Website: slack
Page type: billing-address
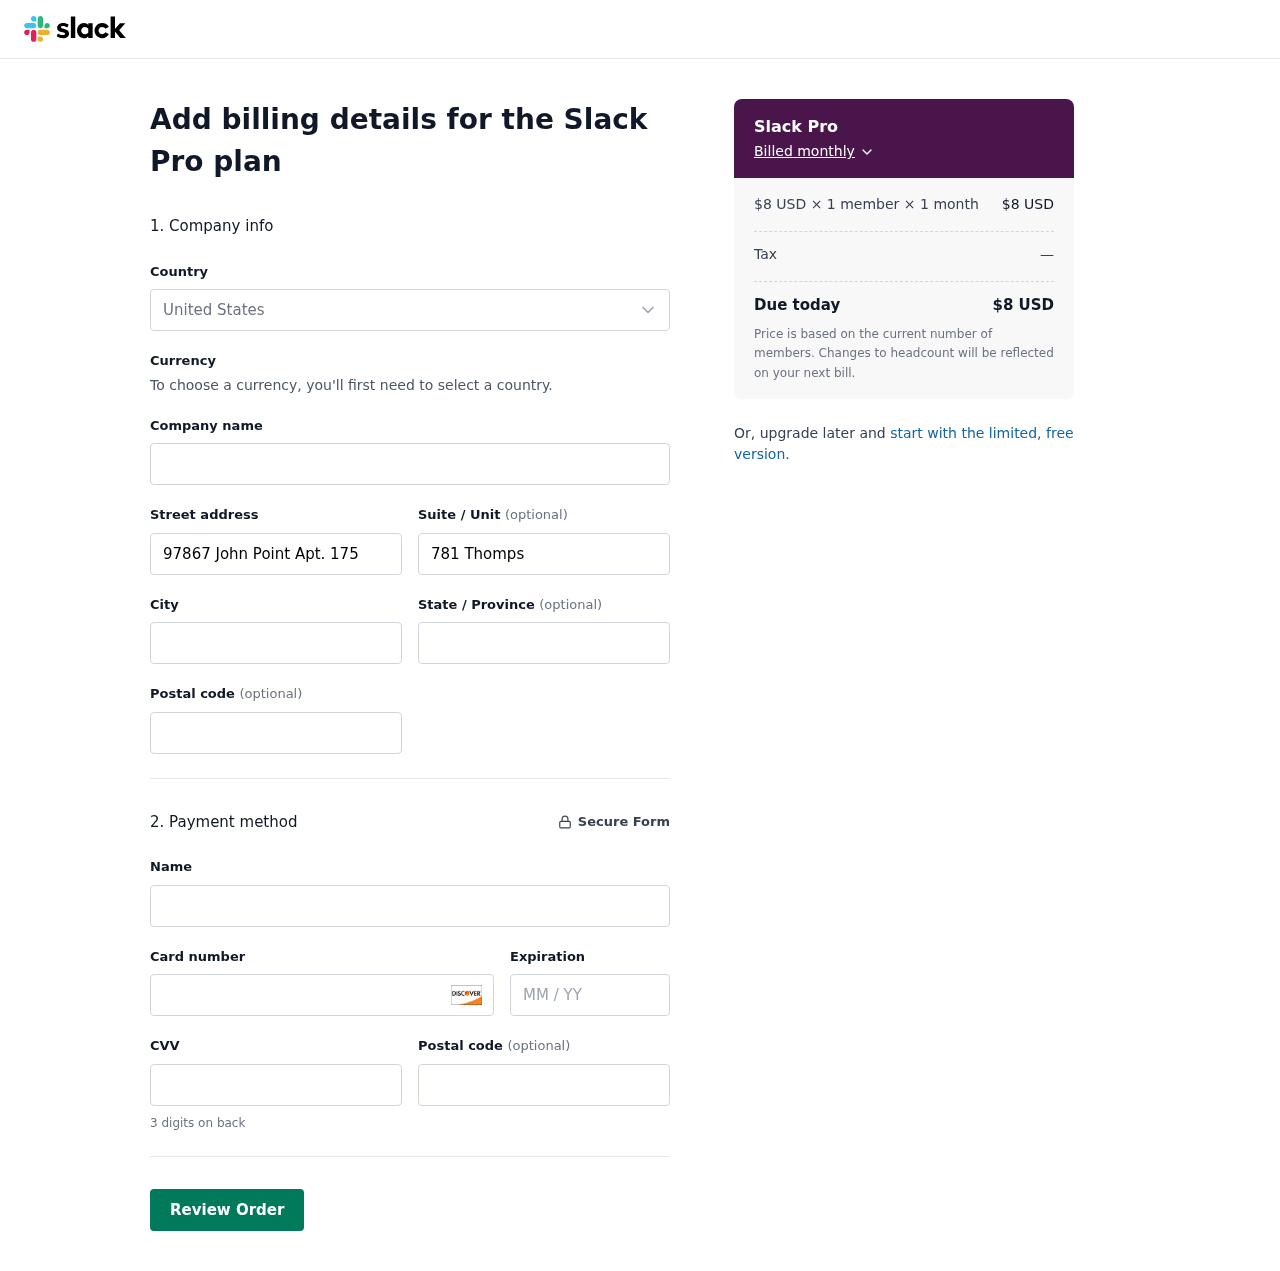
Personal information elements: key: PII_CARD_CVV
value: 016
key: PII_CARD_EXPIRY
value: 08/26
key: PII_CARD_NUMBER
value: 6011 6668 9129 1041
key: PII_CITY
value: Port Angelaport
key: PII_COUNTRY
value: United States
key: PII_FULLNAME
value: Chelsea Griffin
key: PII_POSTCODE
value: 88331
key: PII_POSTCODE2
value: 20414
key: PII_STATE
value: Nevada
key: PII_STREET
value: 97867 John Point Apt. 175
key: PII_STREET2
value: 781 Thompson Villages
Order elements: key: ORDER_PLAN_PRICE
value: $8 USD
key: ORDER_NUM_MEMBERS
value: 1 member
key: ORDER_NUM_MONTHS
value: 1 month
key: ORDER_SUBTOTAL
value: $8 USD
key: ORDER_TAX
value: —
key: ORDER_TOTAL
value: $8 USD